Question: I have this problem:
here is my code:
'''
UIActionSheet *popupQuery = [[UIActionSheet alloc] initWithTitle:@"Share the race" delegate:self cancelButtonTitle:@"Cancel" destructiveButtonTitle:@"Send with mail" otherButtonTitles:nil];
popupQuery.actionSheetStyle = UIActionSheetStyleBlackTranslucent;
[popupQuery showInView:self.view];
[popupQuery release];
'''
and everything seems ok, the 2 buttons are showed right, the "send with mail" button is ok, but the cancel catch the click only on the upper side...
here a shot that illustrate the situation:

how can I solve this?
thanks:)
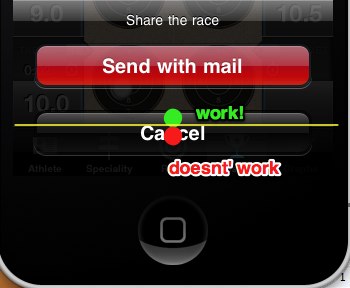
Answer: My guess is that the bottom portion of the 'UIActionSheet' extends beyond the bounds of the view, and so doesn't respond to touches.
To test this theory, add another button and see if all upper buttons work fine but the bottom button still exhibits this behavior.
To fix this problem, make sure the view extends to the bottom of the screen. If you have a tabBar in your app, that's going to be my suspect for the problem. You could use 'showFromTabBar:' if you want the sheet above the tabBar, or 'showFromToolbar:' to show it from a toolBar.
If you don't have a bottom bar, then I'm wrong and have no idea.